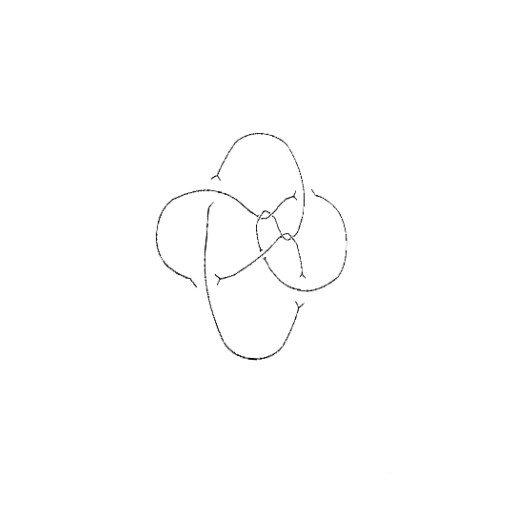
Crossing number: 9